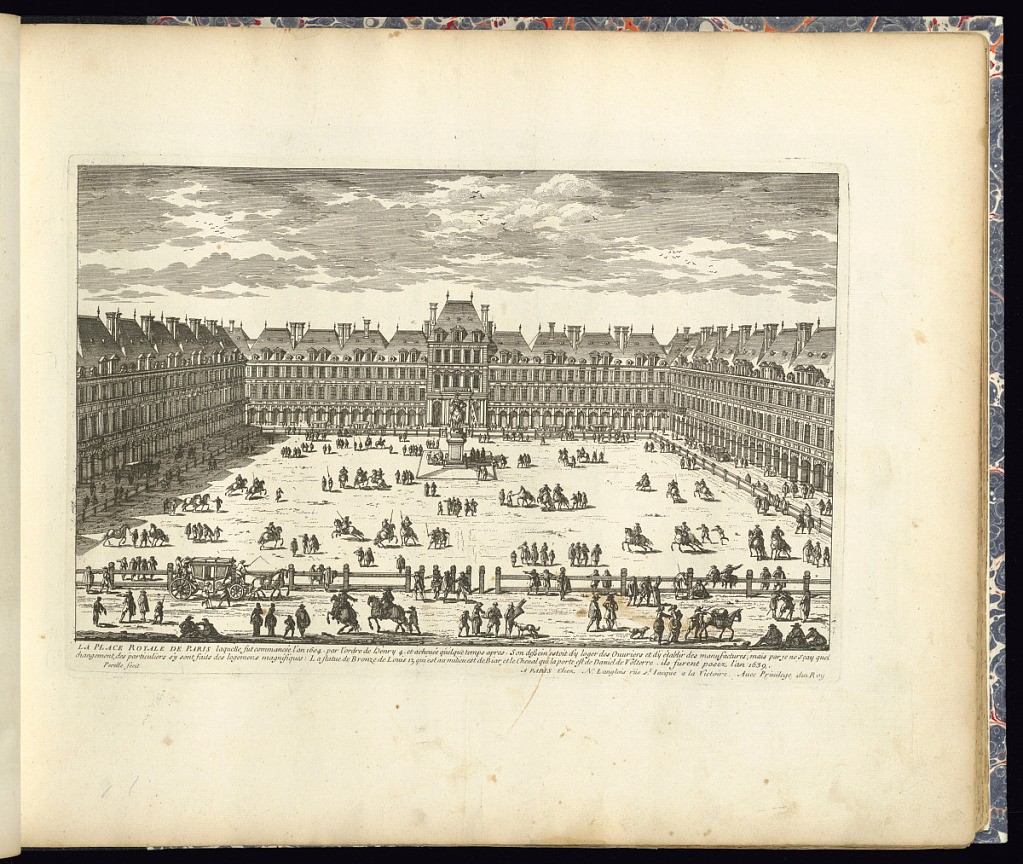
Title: LA PLACE ROYALE DE PARIS
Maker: Gabriel Perelle, French, 1604–1677
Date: late 17th century
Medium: Etching on laid paper
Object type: Print
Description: Bird's eye view of the Place Royale in Paris. Buildings surrounding a large square with an equestrian statue of King Louis XIII in the center. Figures, horseman, and horse drawn carriages throughout the square and on the street in the foreground. The plate is signed and titled with a description below.